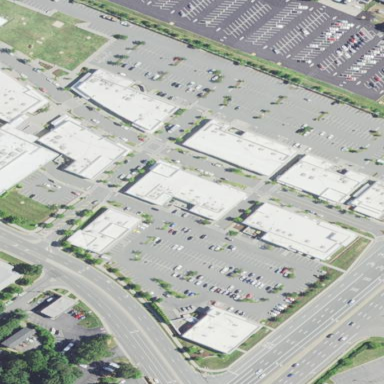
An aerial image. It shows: Retail area.